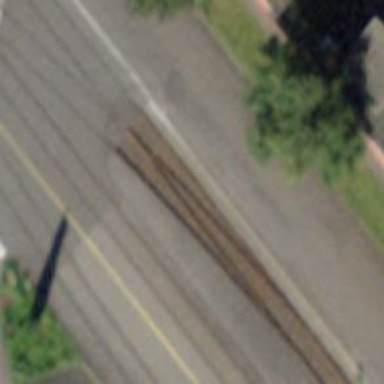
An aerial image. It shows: Single railway spur track.